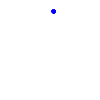
Particle: pion